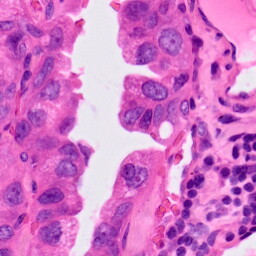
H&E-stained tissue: Lung